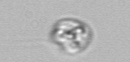
Label: Amoeba